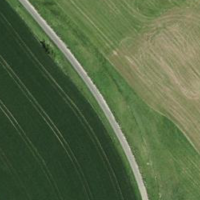
EUNIS habitat code: 52
Species observed at this site:
Falco tinnunculus